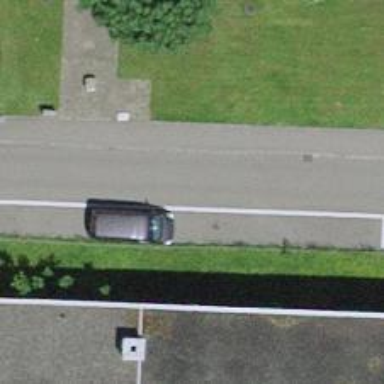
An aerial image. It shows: Residential road.